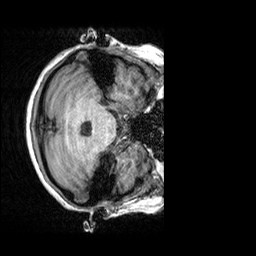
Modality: T1w
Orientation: axial
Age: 27
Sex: female
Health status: healthy
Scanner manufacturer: siemens
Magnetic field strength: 3 T
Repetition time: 2.3 s
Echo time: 0.00303 s